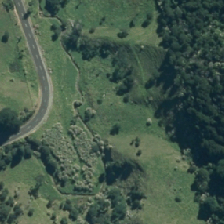
Land cover: low_producing_grassland